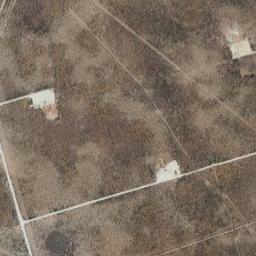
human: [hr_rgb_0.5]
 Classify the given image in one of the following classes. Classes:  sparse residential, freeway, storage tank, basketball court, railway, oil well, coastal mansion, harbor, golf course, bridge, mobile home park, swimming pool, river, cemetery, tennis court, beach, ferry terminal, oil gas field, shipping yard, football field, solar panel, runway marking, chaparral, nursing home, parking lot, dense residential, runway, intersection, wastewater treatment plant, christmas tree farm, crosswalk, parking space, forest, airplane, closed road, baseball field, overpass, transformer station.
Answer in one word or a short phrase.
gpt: oil gas field